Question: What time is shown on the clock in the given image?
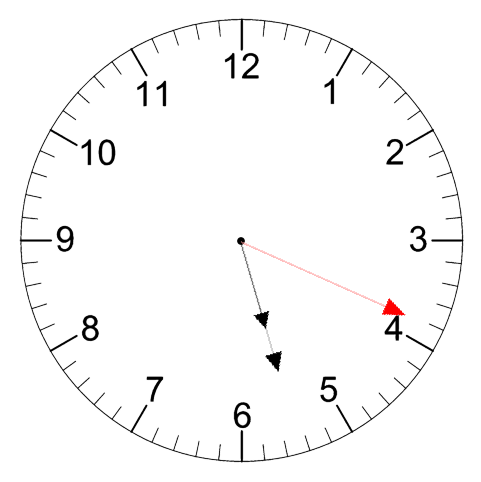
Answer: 05:27:19